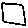
Label: square